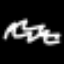
Label: squiggle